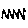
Label: zigzag